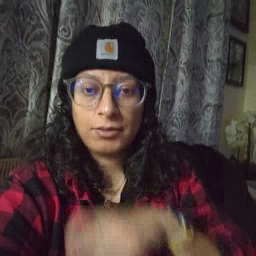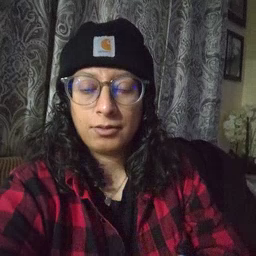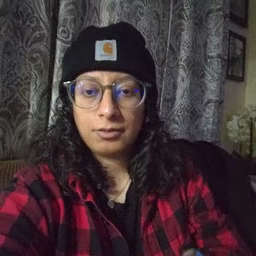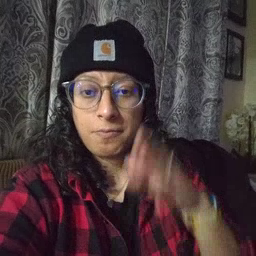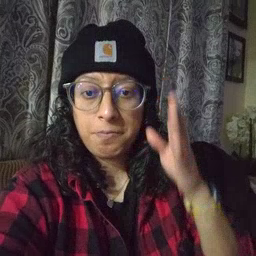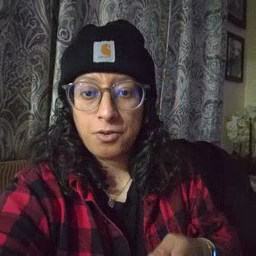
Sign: person